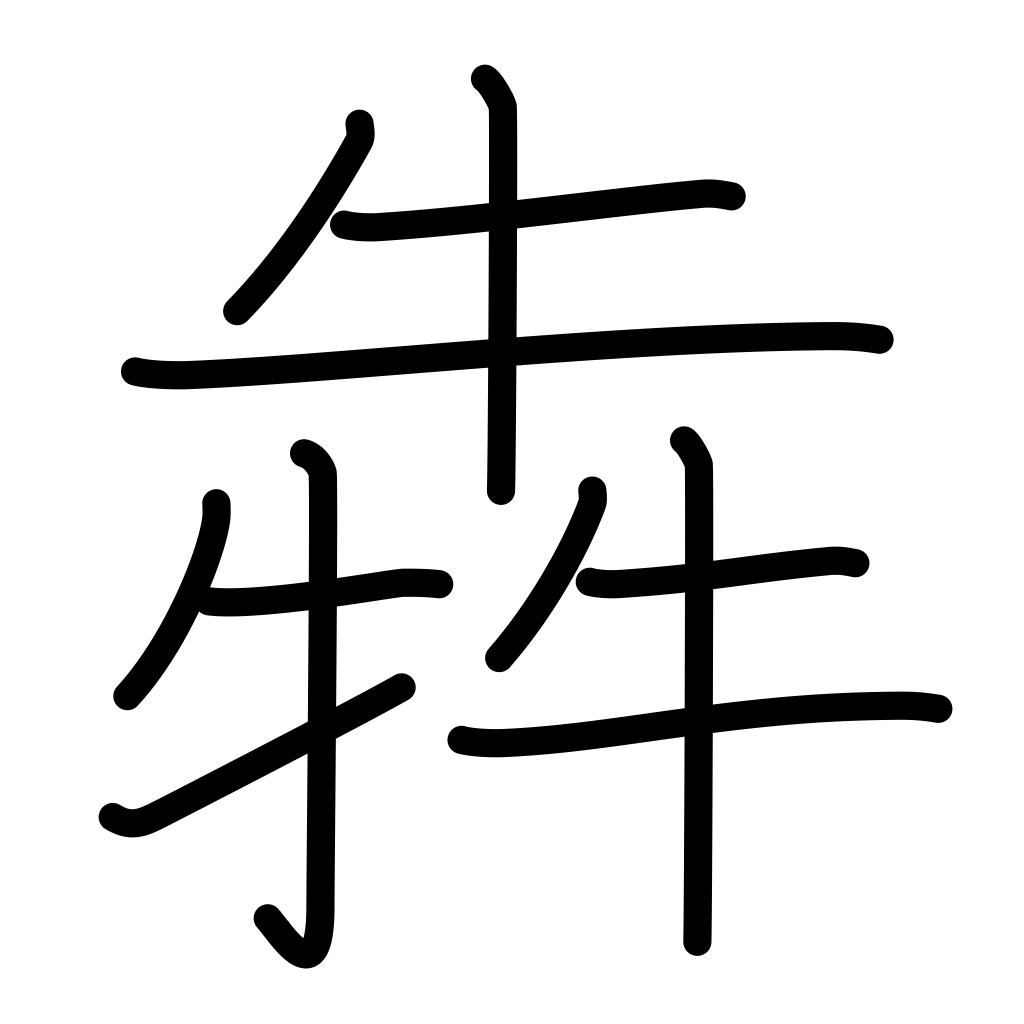
Meaning: clamour, crowded